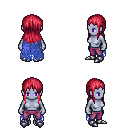
a pixel art fantasy rpg character, female body template, dark elf, purple skin, blue tattered cape, magenta pants, ruby red unkempt hairstyle, metal boots, four views (front, back, left, right), 2x2 character sprite sheet, small pixel art, hard edges, no anti-aliasing